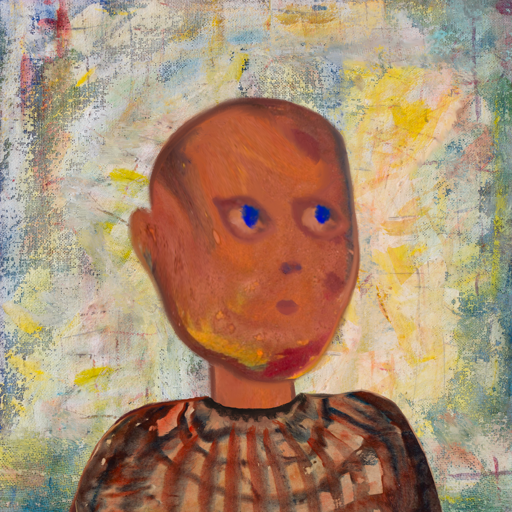
Background: Irani, Head And Neck Side: Mother_And_Son_Son, Face Side: Mother_And_Son_Mother, Bust: Orphan, Hair Side: Blank, Head Accessory: Blank, Second Necklace: Blank, Necklace: Blank, Baby: Blank